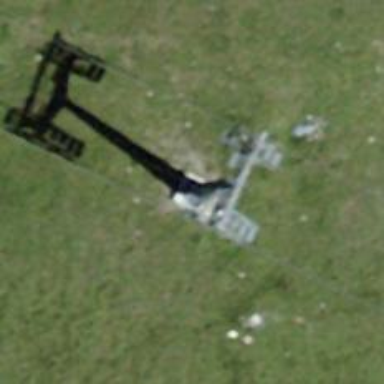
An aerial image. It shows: Building with nearby pylon for aerialway.